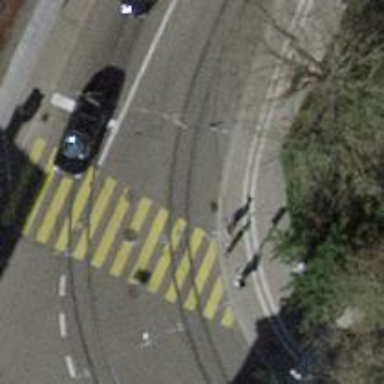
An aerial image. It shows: Tram crossing on the railway.